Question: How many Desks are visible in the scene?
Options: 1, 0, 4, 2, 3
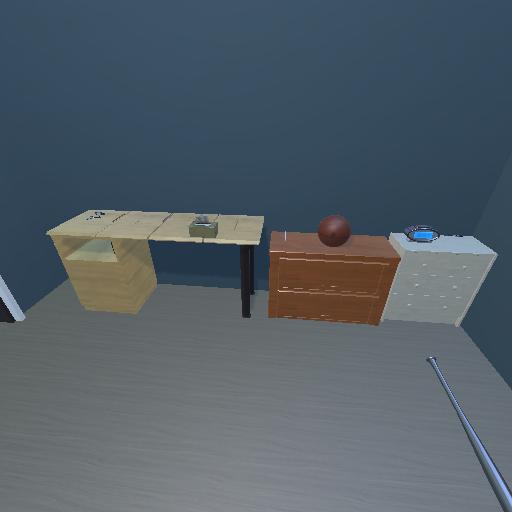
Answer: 1